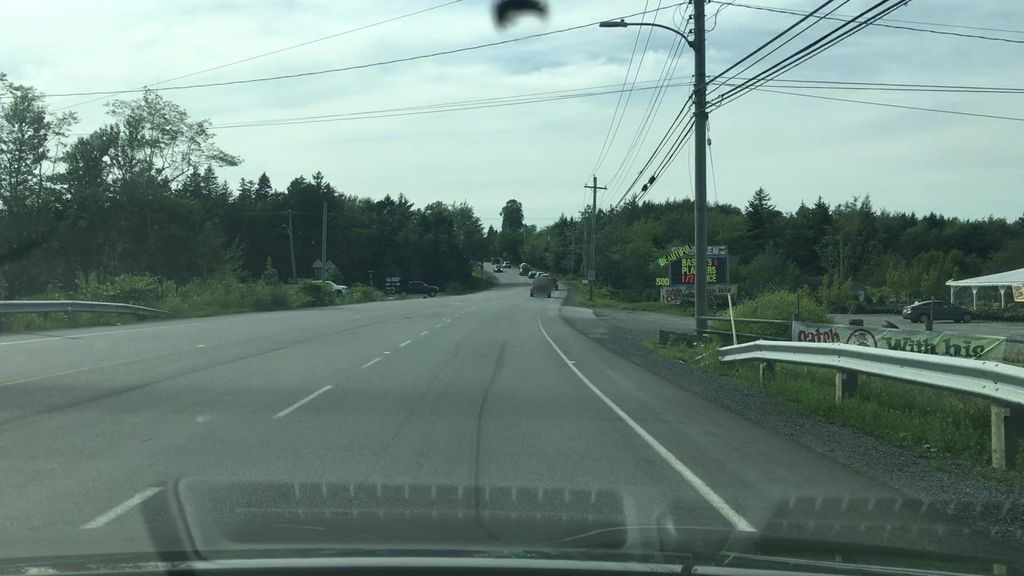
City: halifax